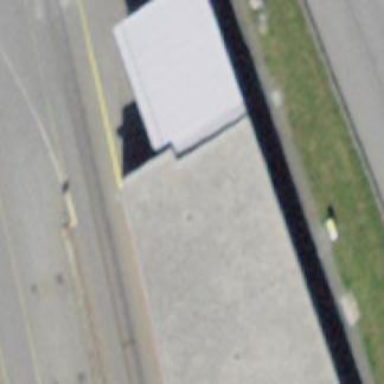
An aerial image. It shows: View of roof of building.